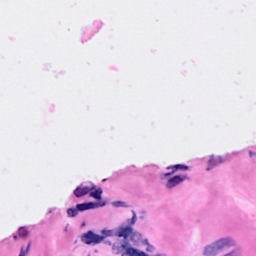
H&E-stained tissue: Breast